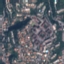
Land use / land cover class: Residential